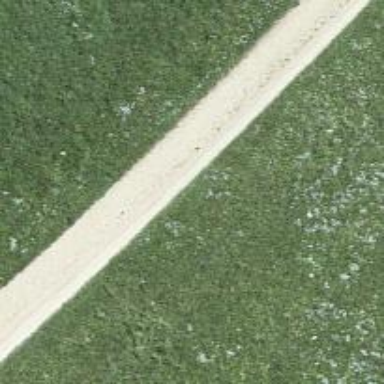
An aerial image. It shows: Gravel track with grade2 tracktype.